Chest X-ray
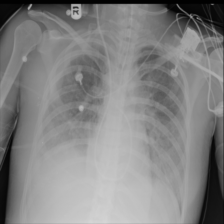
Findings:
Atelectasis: negative
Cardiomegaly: negative
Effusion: negative
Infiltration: negative
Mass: negative
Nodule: negative
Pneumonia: negative
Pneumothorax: negative
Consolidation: negative
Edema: negative
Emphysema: negative
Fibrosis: negative
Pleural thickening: negative
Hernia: negative